Question:
image is shown in viewcontroller.xib but not on simulator.
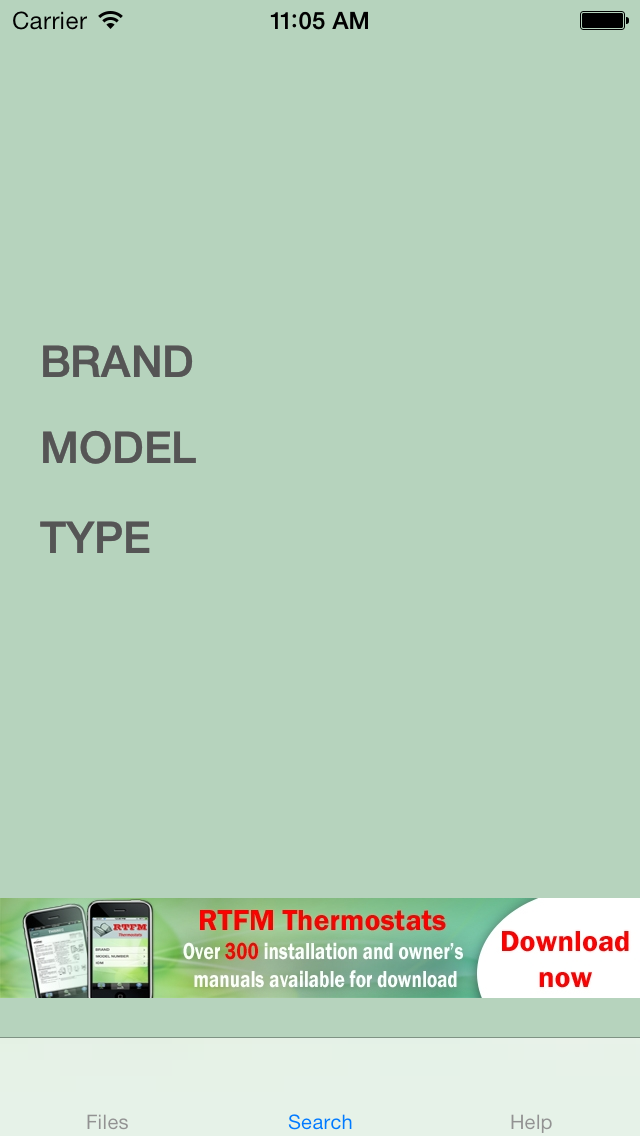
Answer: I think you just forgot the check the copy option while adding the image:
1. Delete image
2. Add again.
3. Check the "copy" option while adding
so it will copied to the resource